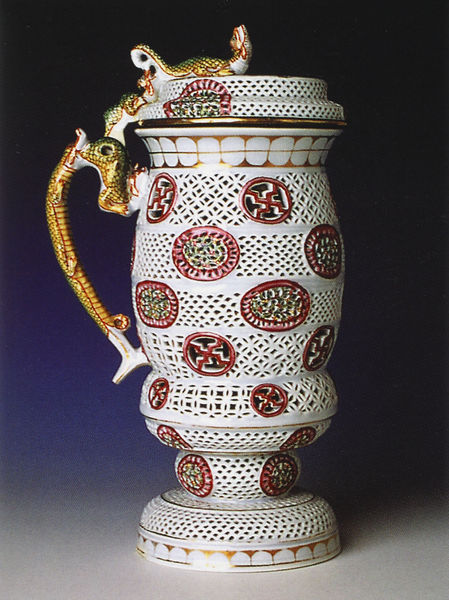
Titel: Krug mit Deckel “Wales”
Künstler: Pm. Fischer
Institution: Herend, Muzeum Herend
Schlagwörter: weiß, bunt, rot, tier, muster, ornament, gold, henkel, keramik, krug, stilleben, dekor, verzierung, deckel, fuss, porzellan, asiatisch, drachen, symbole, fayence, hakenkreuz, sonnensymbol, keramik#, rote kreise